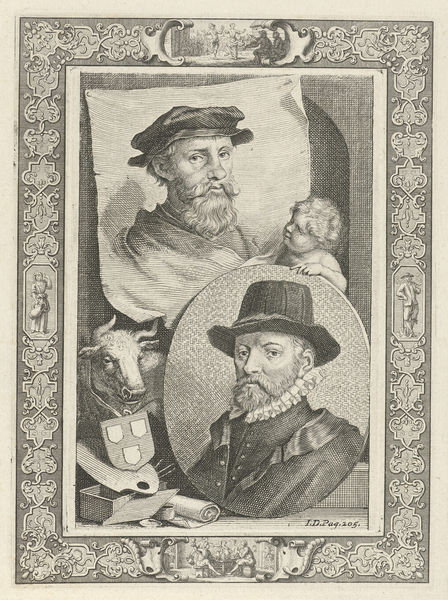
Titel: Portretten van Dirck en Wouter Pietersz. Crabeth
Künstler: Jacob Houbraken
Standort: Amsterdam
Institution: Rijksmuseum
Schlagwörter: hut, männer, zeichnung, herren, ornament, mütze, kragen, rahmen, niederlande, portrait, porträt, kind, engel, putto, leiste, kuh, verzierung, maler, schild, lappen, porträts, druck, radierung, allegorie, palette, pinsel, bildnisse, kasten, rolle, wappen, flämisch, holländisch, bulle, stier, 205, dtierung, berufsporträt